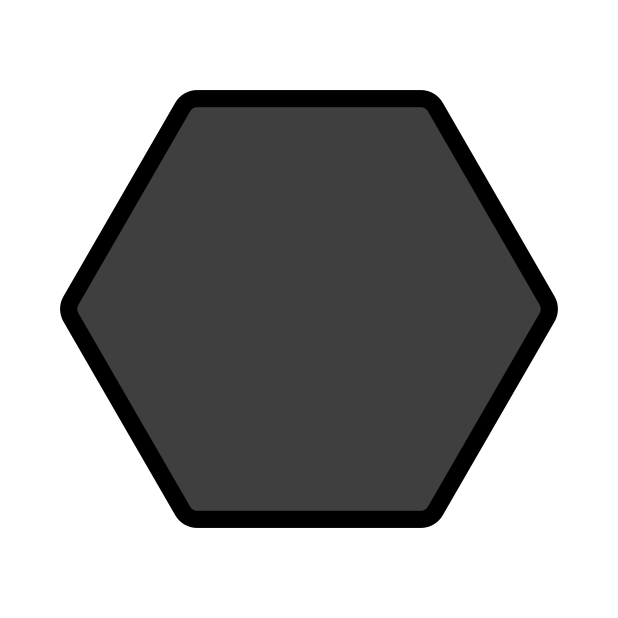
horizontal black hexagon